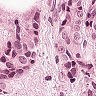
Metastatic tissue present: yes